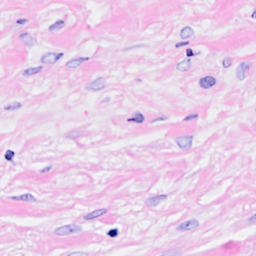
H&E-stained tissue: Breast